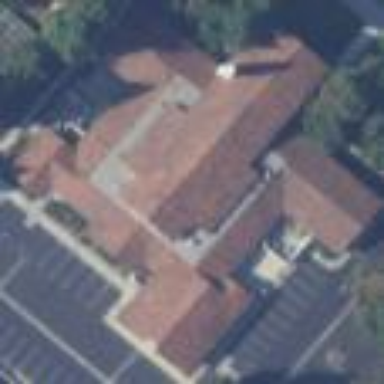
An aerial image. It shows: Beautiful church building.